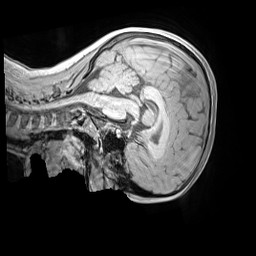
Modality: MP2RAGE
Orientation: sagittal
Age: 9
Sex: female
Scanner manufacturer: siemens
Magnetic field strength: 3 T
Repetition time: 4 s
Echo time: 0.00303 s